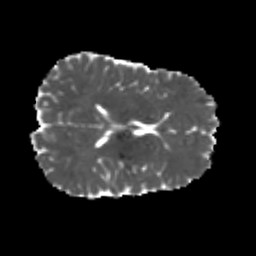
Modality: MD
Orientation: axial
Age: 21
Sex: male
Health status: healthy
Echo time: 0.074 s